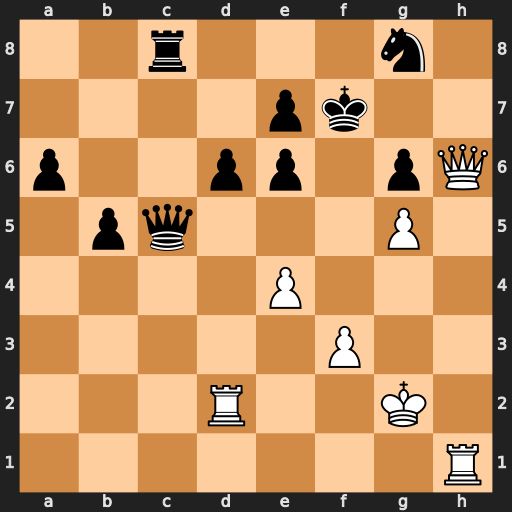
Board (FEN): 2r3n1/4pk2/p2pp1pQ/1pq3P1/4P3/5P2/3R2K1/7R
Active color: w
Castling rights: -
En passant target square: -
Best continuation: Qh7+ Kf8 Qxg6